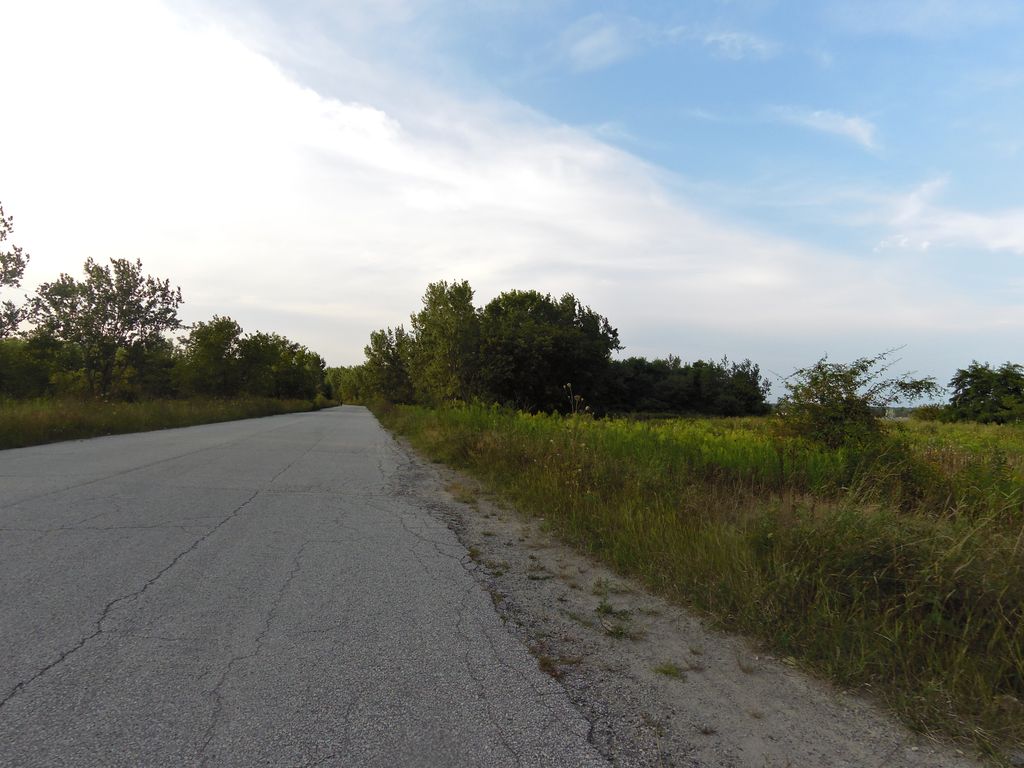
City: toronto